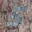
Label: 5